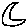
Label: moon